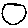
Label: circle